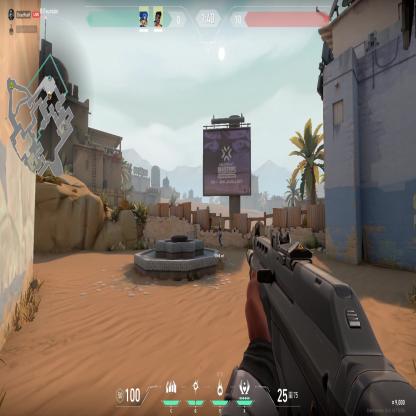
Label: teammate